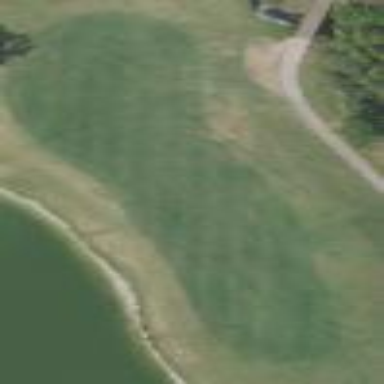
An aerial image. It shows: Golf fairway surrounded by grass.